Question: I want to add tooltip to the svg element, but as a component created dynamically. I add the tooltip to the element, using <URL> element i.e.
'''
<circle tooltip [hostContainerRef]="chartContainerRef" [hostElement]="">chartElement [data]="d.tooltip"></circle>
'''
The <URL>. Or at least it should do it. The problem is that it doesn't, and despite setting the position of the 'TooltipComponent', the component is always added in the wrong place. The tooltip should be next to the circle, not way below as shown here:

Why is the dynamic tooltip component ignoring style options set using the Renderer? Here is <URL>. The idea is to add tooltip as a component, in order to try to avoid svg's parent element 'overflow: hidden' settings.
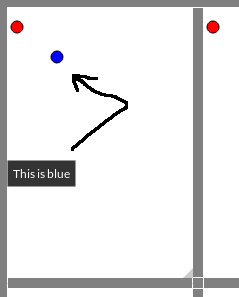
Answer: tooltip.component.css
'''
/* Add the following block */
:host {
display: block;
position: fixed;
}
.tooltip {
display: block;
/* Remove => position: absolute;*/
font-size: 0.75em;
background-color: black;
opacity: 0.8;
color: white;
padding: 5px;
border-style: solid;
border-color: gray;
border-width: 1px;
border-radius: 2px;
}
'''
<URL>